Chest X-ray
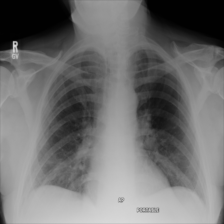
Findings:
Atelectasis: negative
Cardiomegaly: negative
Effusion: negative
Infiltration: positive
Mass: negative
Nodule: negative
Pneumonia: negative
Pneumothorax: negative
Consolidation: positive
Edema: negative
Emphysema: negative
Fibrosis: negative
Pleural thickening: negative
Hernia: negative